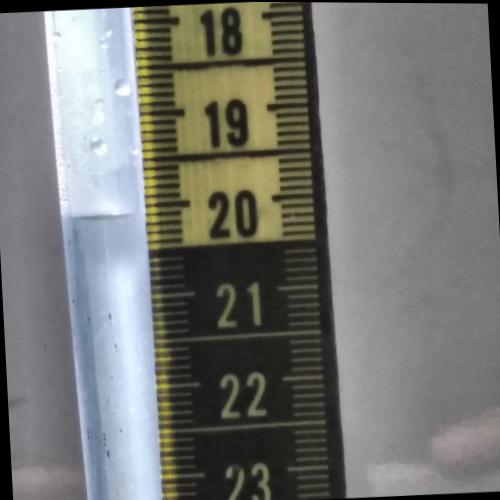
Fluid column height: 20.1 cm